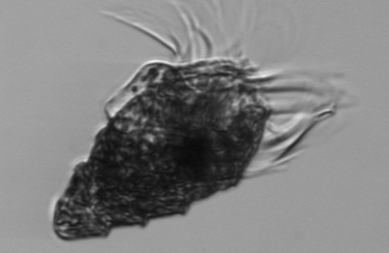
Label: Laboea_strobila